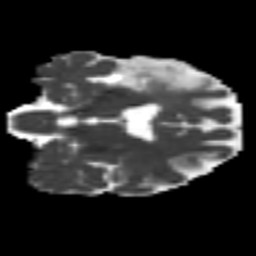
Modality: MD
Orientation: coronal
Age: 68
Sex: female
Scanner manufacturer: siemens
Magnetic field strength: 3 T
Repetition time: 4.987 s
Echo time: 0.0792 s